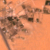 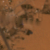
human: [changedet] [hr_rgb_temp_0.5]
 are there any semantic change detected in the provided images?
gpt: No change was made.